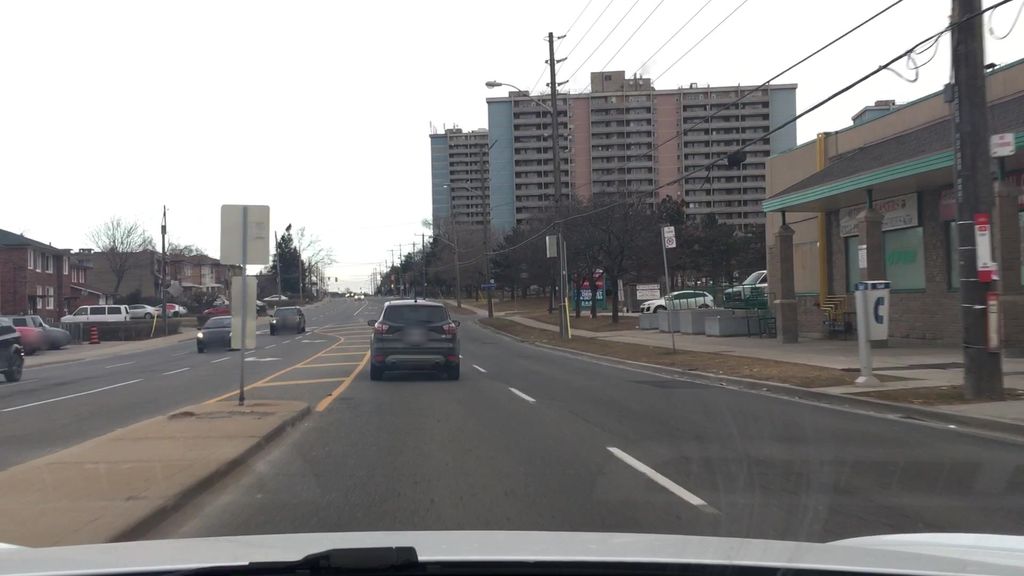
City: toronto